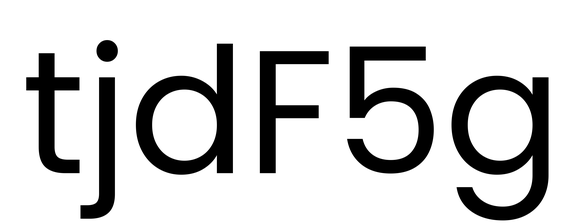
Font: Poppins-Regular